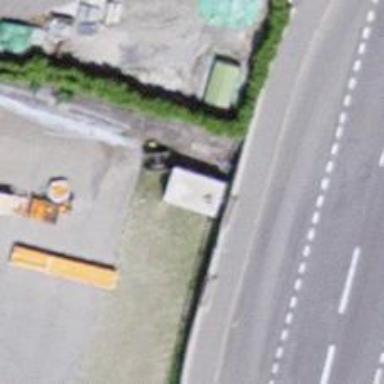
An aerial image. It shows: Toilets.